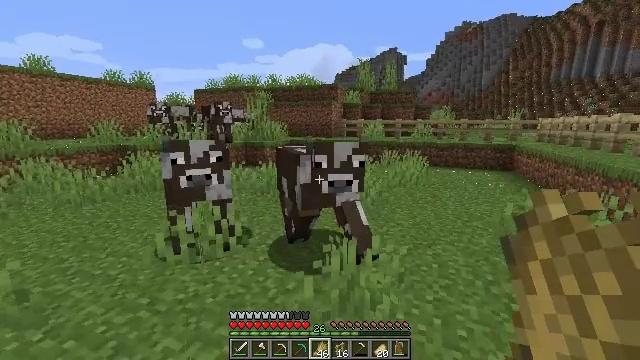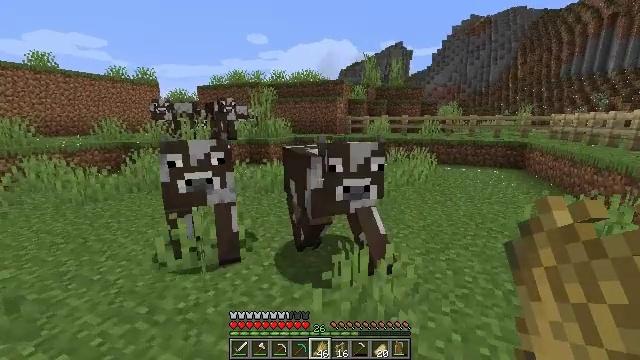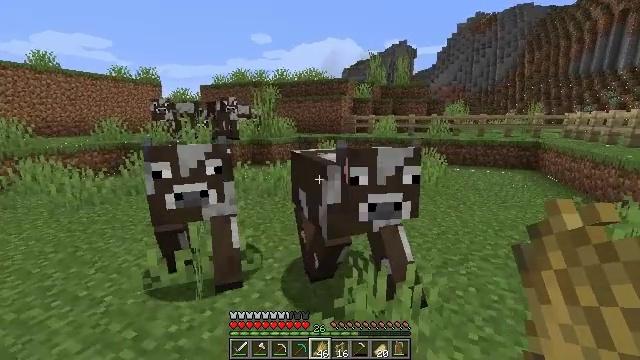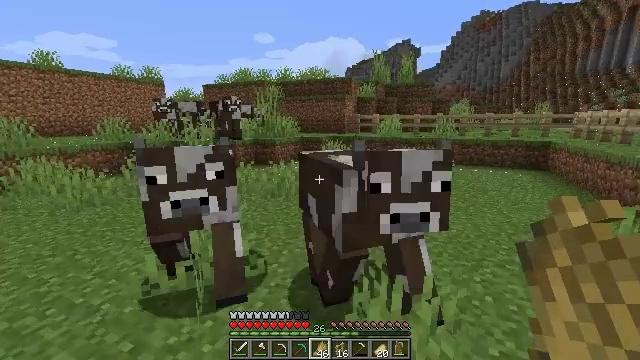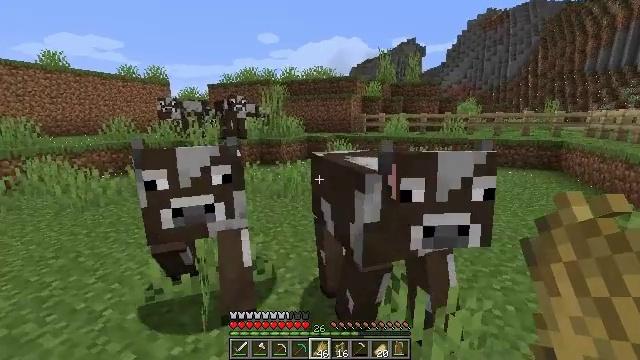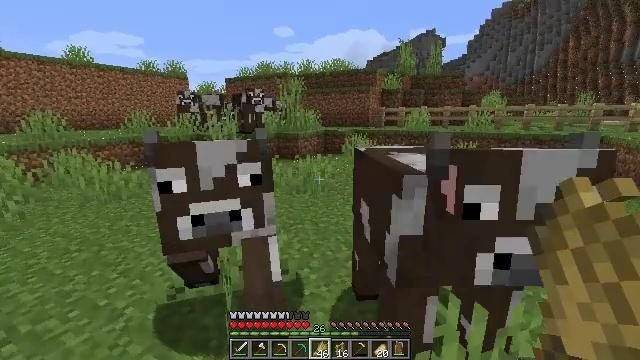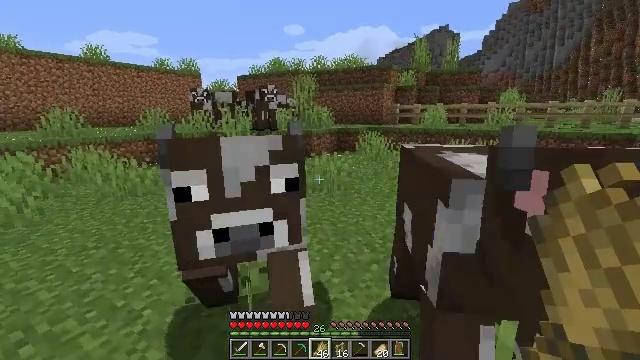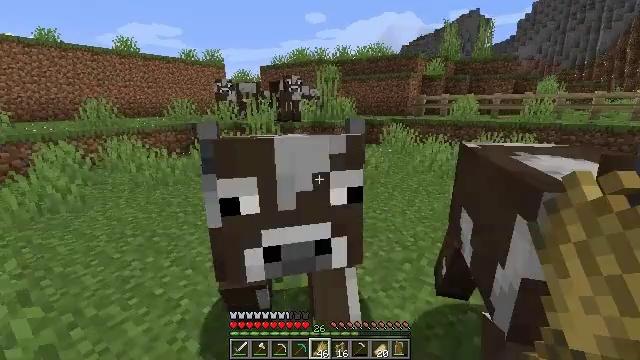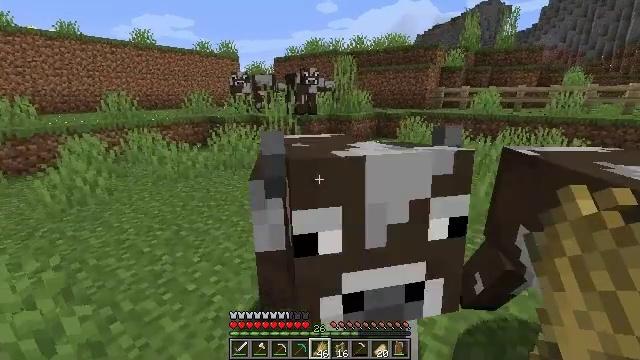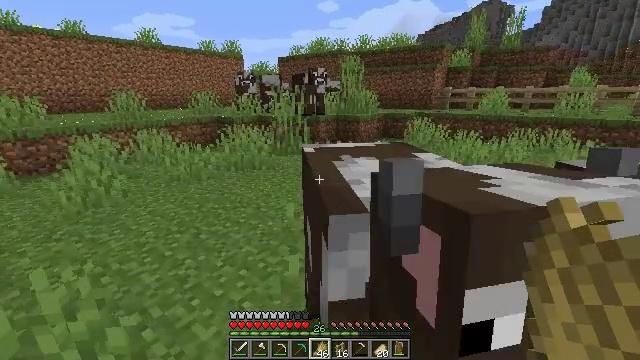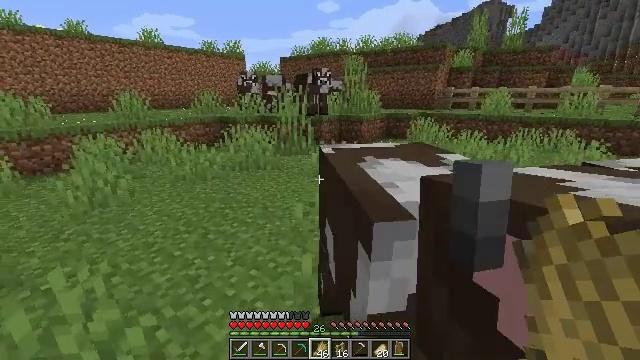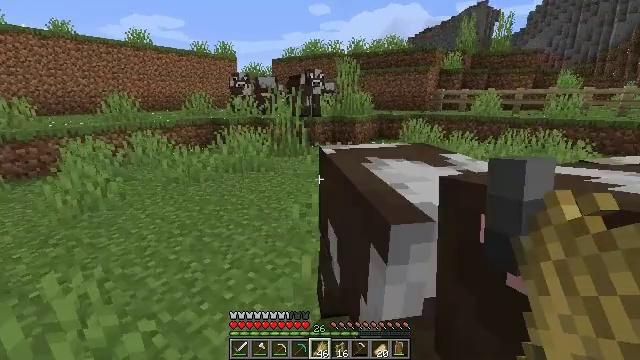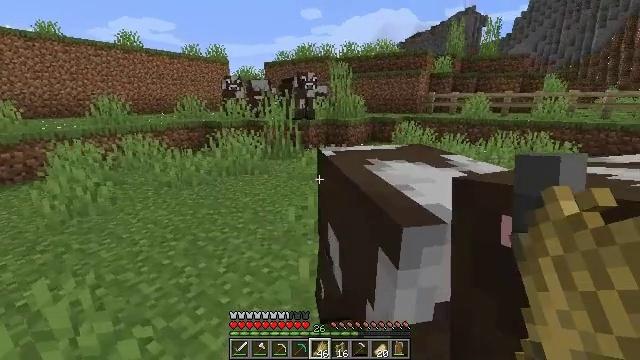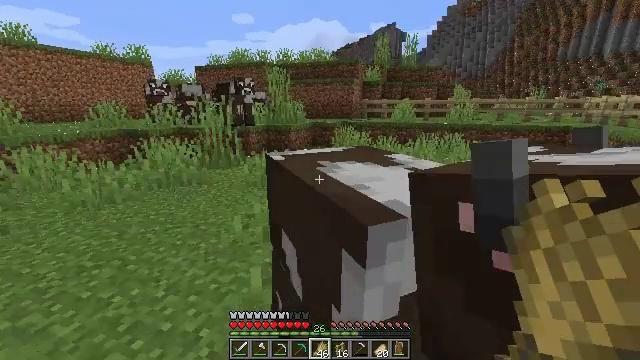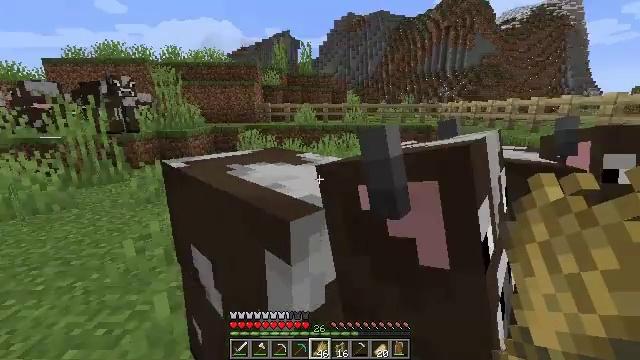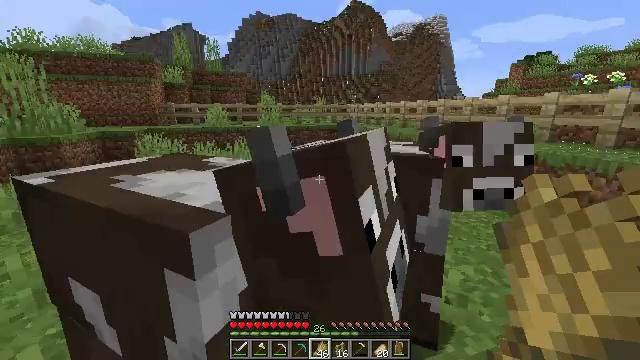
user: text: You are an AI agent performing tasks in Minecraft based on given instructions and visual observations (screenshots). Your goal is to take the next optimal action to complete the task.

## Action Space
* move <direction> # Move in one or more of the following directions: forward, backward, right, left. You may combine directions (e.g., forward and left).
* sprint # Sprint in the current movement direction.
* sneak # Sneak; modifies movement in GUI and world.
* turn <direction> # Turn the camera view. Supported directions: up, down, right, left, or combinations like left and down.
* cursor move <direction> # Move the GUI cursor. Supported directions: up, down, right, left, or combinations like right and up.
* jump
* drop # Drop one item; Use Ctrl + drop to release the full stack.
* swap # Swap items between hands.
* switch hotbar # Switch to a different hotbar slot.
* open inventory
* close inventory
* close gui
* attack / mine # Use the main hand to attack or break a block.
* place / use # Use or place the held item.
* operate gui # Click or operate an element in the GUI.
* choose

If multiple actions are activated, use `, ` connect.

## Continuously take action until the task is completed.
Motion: motion action
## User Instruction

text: Break the birch fence.
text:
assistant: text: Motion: move forward, use / place
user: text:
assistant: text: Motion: move forward, use / place
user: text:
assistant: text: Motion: move forward and move left, use / place
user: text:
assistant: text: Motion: move forward and move left, use / place
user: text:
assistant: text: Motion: move forward and move left, turn left and down, use / place
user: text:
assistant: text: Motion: move left, turn left, use / place
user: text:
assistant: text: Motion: move left, turn left and down, use / place
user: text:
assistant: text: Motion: move left, turn left and down, use / place
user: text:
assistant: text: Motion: move left, use / place
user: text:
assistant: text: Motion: use / place
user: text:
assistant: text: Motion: turn right, use / place
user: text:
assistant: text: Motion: turn right, use / place
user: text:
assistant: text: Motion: turn right and up, use / place
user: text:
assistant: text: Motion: turn right, use / place
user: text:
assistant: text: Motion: move right, turn right, use / place
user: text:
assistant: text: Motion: move forward and move right, turn right and down
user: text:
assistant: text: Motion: move forward and move right, turn right
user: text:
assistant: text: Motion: move forward and move right, turn right
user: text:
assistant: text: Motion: move forward and move right, turn right, switch to hotbar 1
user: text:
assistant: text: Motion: move forward, turn right, switch to hotbar 1
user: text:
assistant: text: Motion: move forward, turn right, switch to hotbar 1
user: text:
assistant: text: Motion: move forward, turn right
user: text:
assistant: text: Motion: move forward, turn right
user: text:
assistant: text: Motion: move forward, turn right
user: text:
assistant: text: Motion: move forward, turn right
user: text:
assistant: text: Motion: move forward, turn right, jump
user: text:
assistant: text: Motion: move forward, turn right and down, jump
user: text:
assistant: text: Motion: move forward, turn left and down, jump
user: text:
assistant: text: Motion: move forward and move right, turn left and down
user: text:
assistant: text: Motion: move forward and move right, turn left and down